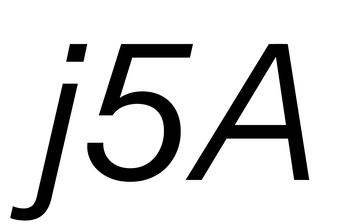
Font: InstrumentSans-Italic_Italic